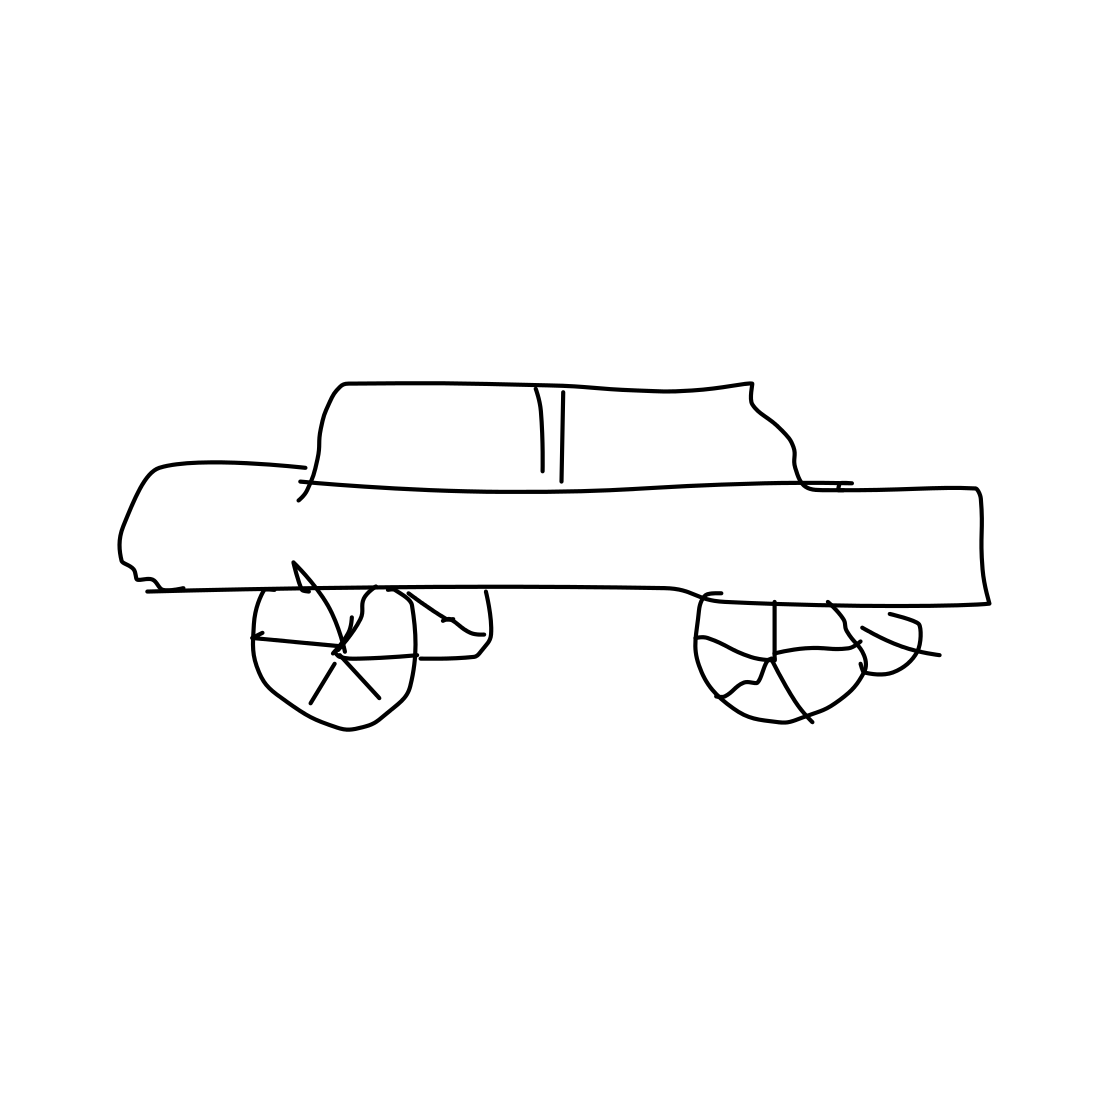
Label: suv